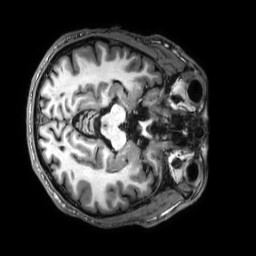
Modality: T1w
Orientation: axial
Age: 41
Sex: male
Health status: healthy
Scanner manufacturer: philips
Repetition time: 0.009 s
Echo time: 0.004 s